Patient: sex M, age 34
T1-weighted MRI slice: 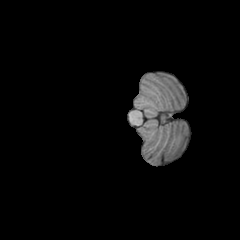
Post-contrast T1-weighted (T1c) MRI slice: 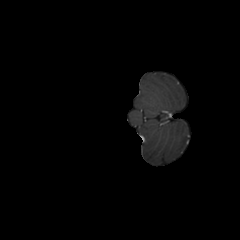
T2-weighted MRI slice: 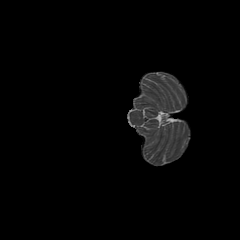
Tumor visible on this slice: no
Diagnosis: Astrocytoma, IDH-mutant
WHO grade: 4